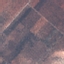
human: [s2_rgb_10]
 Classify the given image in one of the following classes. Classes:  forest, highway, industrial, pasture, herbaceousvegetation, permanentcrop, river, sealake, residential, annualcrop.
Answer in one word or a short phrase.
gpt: PermanentCrop